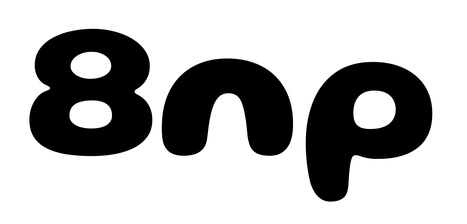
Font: Gluten_Bold